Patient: sex M, age 35
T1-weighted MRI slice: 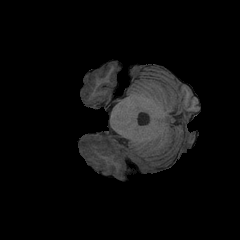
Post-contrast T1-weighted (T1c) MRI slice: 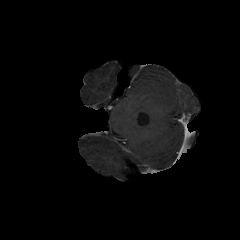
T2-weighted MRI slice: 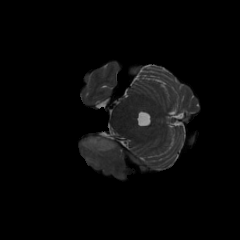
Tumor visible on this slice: yes
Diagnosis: Astrocytoma, IDH-mutant
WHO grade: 4